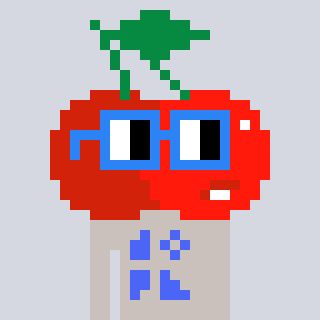
a pixel art character with square blue glasses, a cherry-shaped head and a foggrey-colored body on a cool background